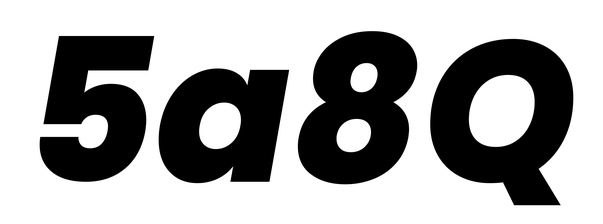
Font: Poppins-ExtraBoldItalic